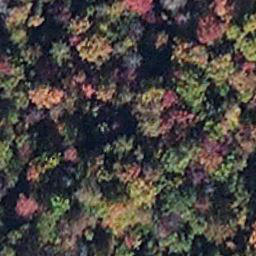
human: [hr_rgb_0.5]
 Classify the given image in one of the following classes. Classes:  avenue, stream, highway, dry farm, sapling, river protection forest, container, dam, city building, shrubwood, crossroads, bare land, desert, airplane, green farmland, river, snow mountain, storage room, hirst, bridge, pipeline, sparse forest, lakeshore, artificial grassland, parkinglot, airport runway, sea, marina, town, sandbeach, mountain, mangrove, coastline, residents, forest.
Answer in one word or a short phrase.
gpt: mangrove